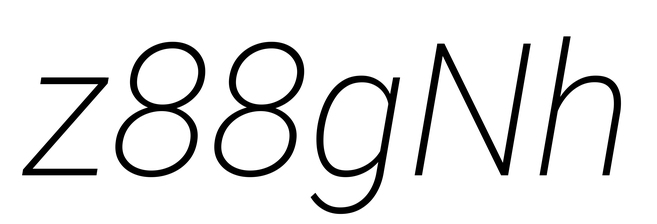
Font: Roboto-Italic_ExtraLight_Italic